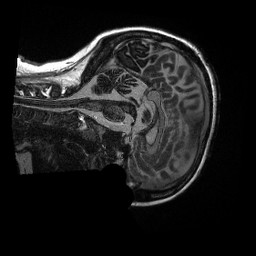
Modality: T1w
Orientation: sagittal
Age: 25
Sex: female
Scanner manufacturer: siemens
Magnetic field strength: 3 T
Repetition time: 5 s
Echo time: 0.00298 s